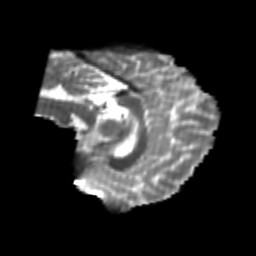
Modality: T2w
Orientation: sagittal
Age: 20
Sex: male
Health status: healthy
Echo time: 0.074 s